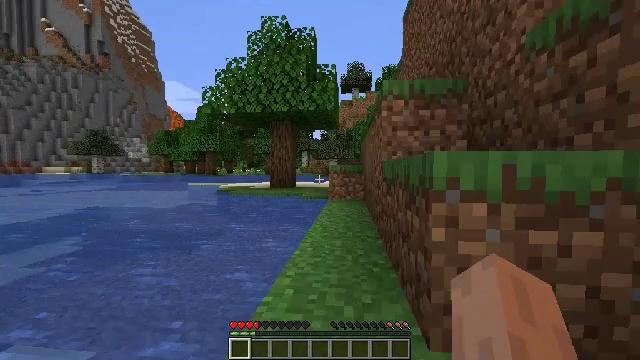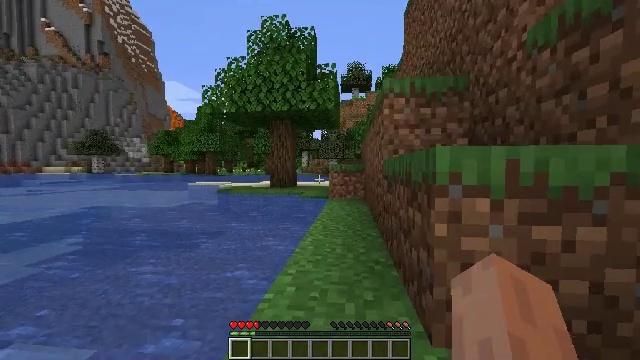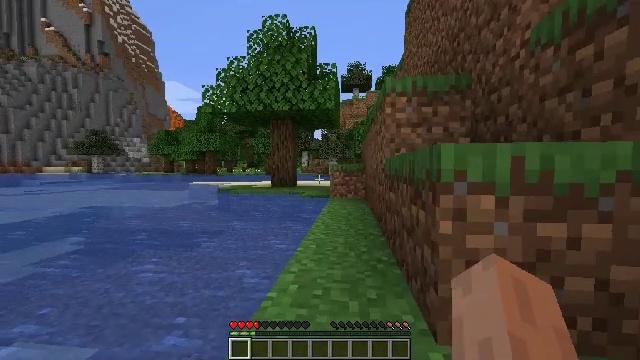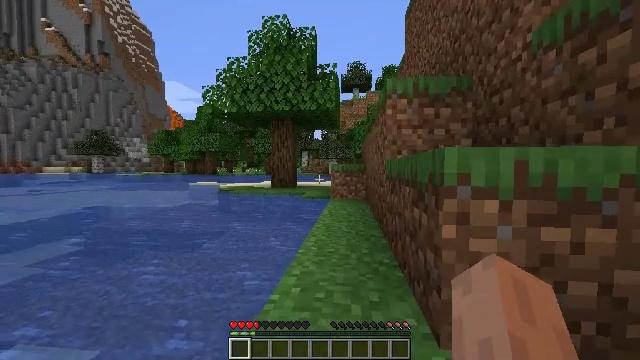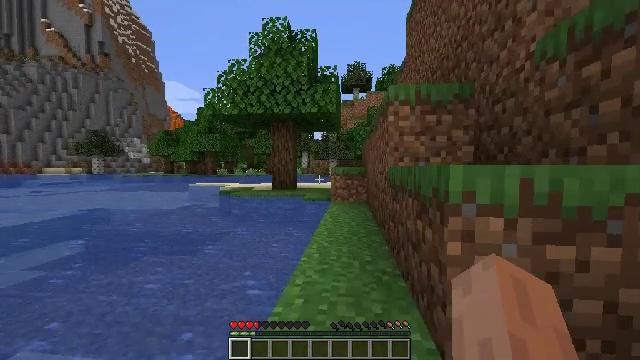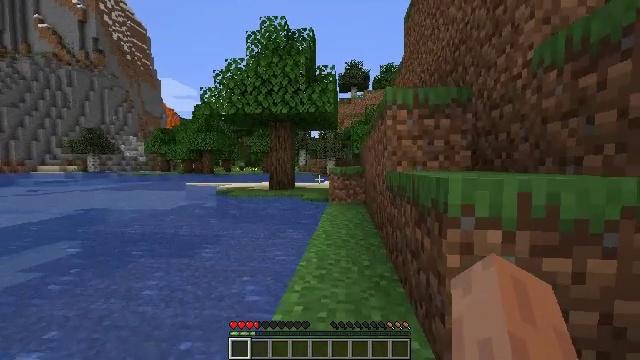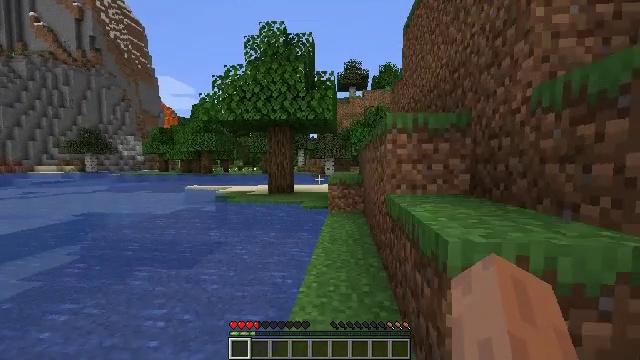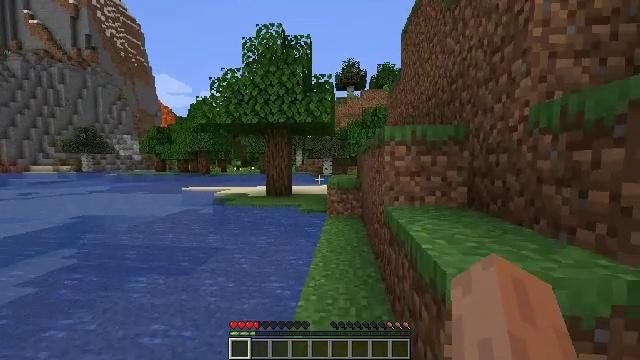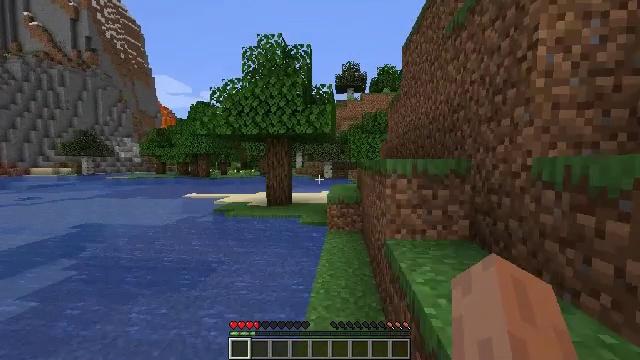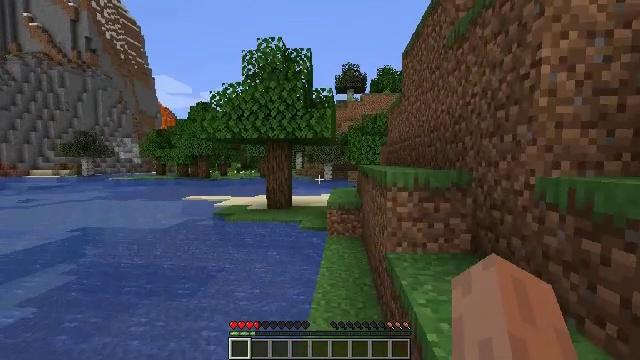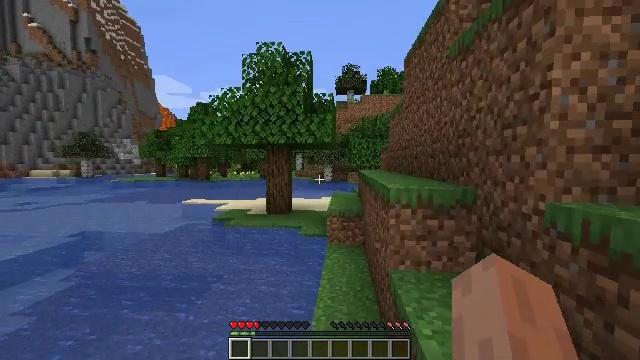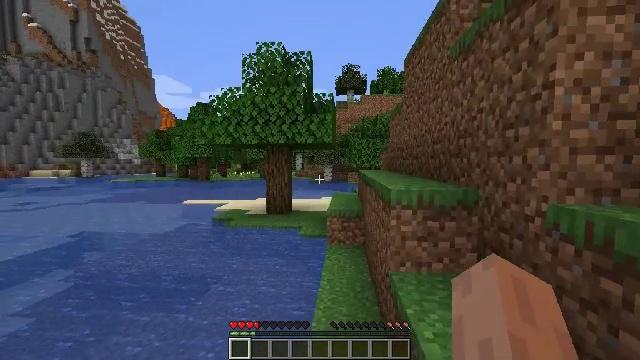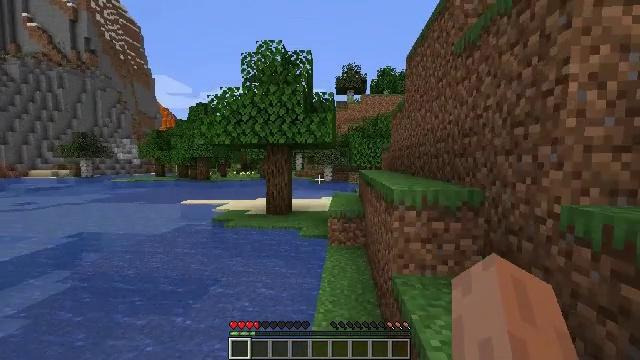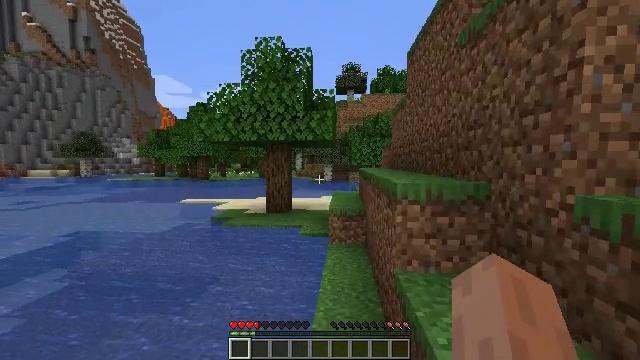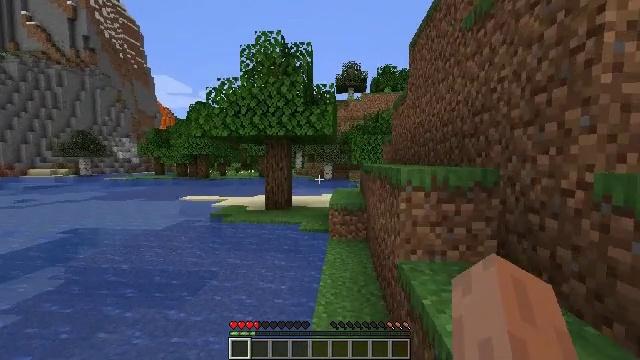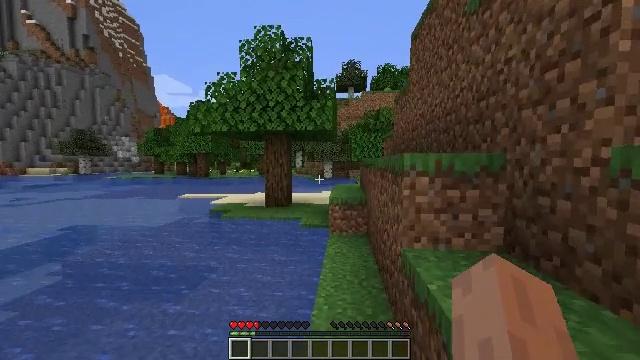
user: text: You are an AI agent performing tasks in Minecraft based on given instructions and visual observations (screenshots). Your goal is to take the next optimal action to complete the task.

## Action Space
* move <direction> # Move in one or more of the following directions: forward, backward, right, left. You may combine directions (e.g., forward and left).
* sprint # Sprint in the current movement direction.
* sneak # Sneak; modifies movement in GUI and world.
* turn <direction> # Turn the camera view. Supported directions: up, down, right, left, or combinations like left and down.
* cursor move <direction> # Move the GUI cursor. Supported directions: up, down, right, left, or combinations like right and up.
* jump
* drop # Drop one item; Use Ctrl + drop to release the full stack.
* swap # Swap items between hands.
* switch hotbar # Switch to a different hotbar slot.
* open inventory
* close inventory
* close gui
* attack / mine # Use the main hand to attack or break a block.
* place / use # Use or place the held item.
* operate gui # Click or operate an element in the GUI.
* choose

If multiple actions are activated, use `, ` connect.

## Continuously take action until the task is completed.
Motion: motion action
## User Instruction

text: Remove birch leaves from trees.
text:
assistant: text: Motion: move forward, sprint, jump
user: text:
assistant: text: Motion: move forward, sprint, jump
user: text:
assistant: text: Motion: move forward, sprint, jump
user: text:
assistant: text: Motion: move forward, sprint, jump
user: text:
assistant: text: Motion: move forward, sprint, jump
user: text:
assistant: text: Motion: move forward, sprint, jump
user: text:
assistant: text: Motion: move forward, sprint, jump
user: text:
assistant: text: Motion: move forward, sprint, jump
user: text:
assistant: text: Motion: move forward, sprint, jump
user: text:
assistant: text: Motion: move forward, sprint, jump
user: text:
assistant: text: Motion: move forward, sprint, jump
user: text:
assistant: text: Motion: move forward, sprint, jump
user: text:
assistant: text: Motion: move forward, sprint, jump
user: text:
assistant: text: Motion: move forward, sprint, jump
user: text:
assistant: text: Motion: move forward, sprint, jump
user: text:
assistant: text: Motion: move forward, sprint, turn right, jump
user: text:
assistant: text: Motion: move forward, sprint, turn right and down, jump
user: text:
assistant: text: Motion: move forward, sprint, turn right, jump
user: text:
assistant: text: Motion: move forward, sprint, jump
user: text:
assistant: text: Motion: move forward, sprint, jump
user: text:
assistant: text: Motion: move forward, sprint, jump
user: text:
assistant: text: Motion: move forward, sprint, jump
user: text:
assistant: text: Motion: move forward, sprint, jump
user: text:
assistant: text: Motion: move forward, sprint, turn left and down, jump
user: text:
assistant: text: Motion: move forward, sprint, turn left and down, jump
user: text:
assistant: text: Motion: move forward, sprint, jump
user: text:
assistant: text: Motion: move forward, sprint, turn left, jump
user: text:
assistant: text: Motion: move forward, sprint, turn left, jump
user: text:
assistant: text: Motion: move forward, sprint, turn left, jump
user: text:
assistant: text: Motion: move forward, sprint, turn left, jump